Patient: sex M, age 72
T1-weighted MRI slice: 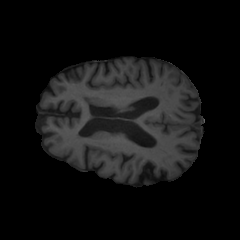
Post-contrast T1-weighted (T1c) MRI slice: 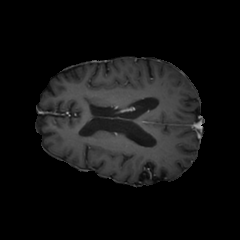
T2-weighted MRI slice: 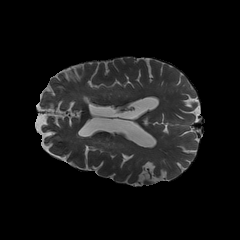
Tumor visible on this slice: no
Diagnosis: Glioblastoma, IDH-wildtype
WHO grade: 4